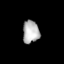
Tissue: lung
Cell type: Epithelial cells
Senescence score: 0.2112
Nuclear area (px): 369
Mean DAPI intensity: 177.534